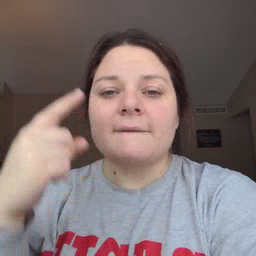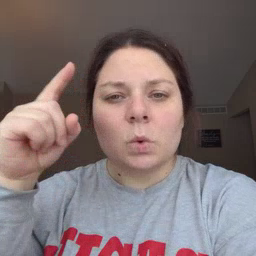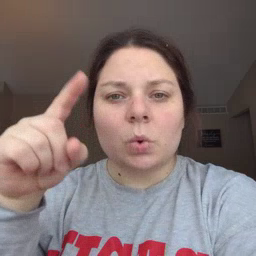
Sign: for